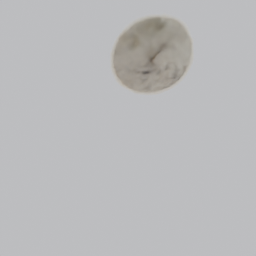
Label: decoration